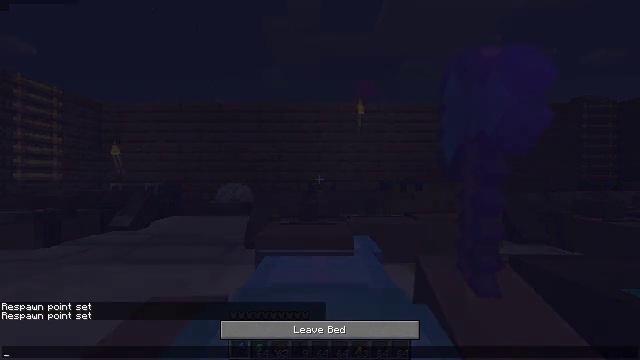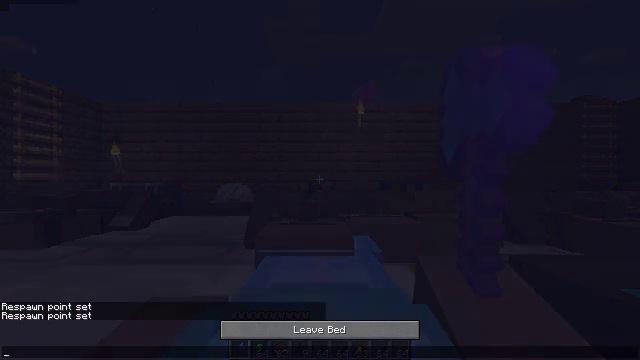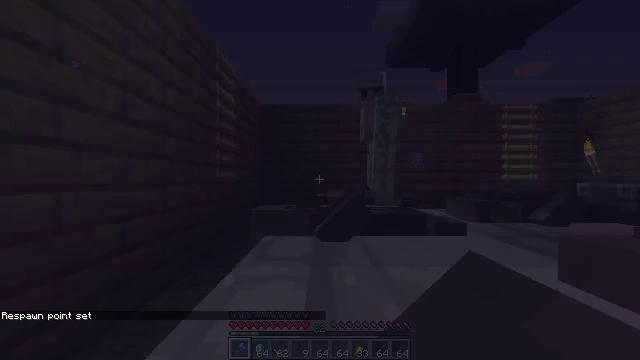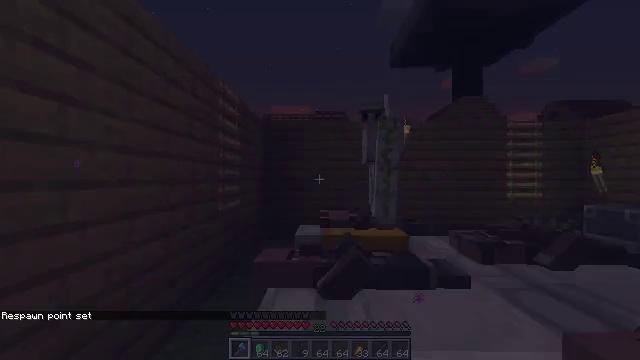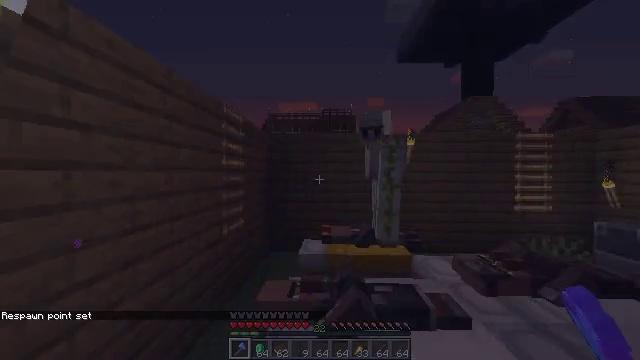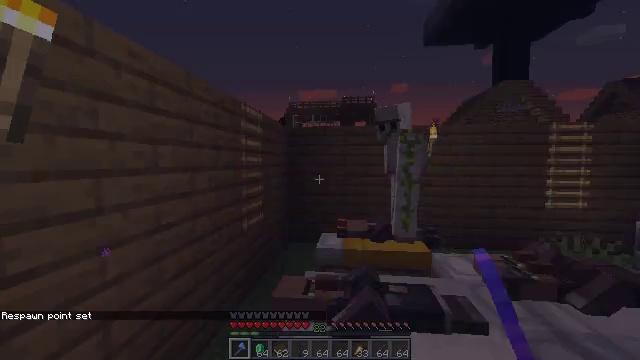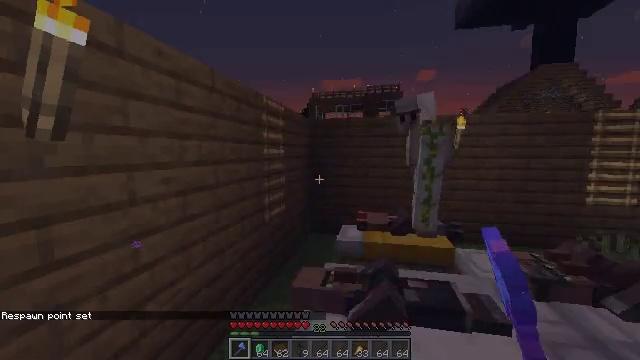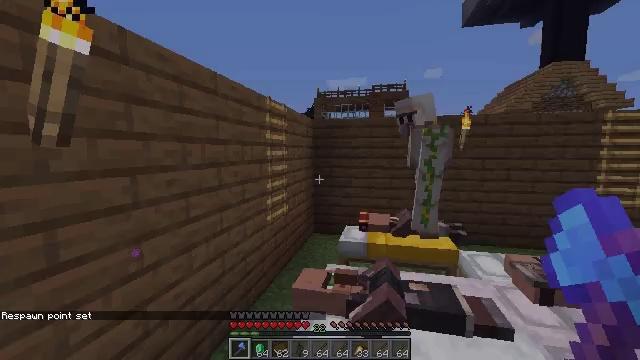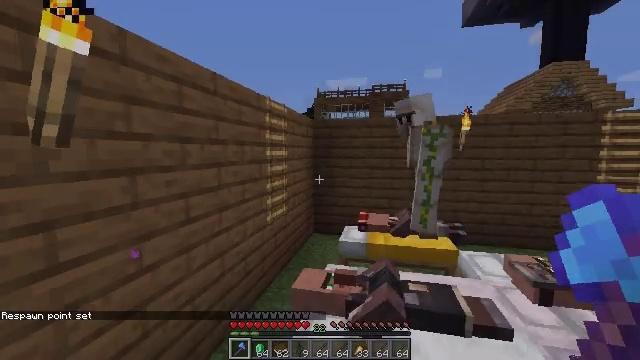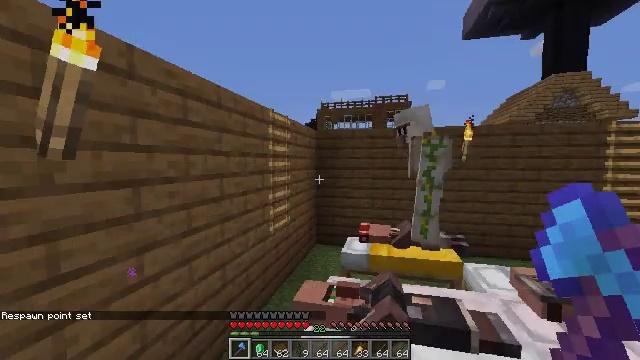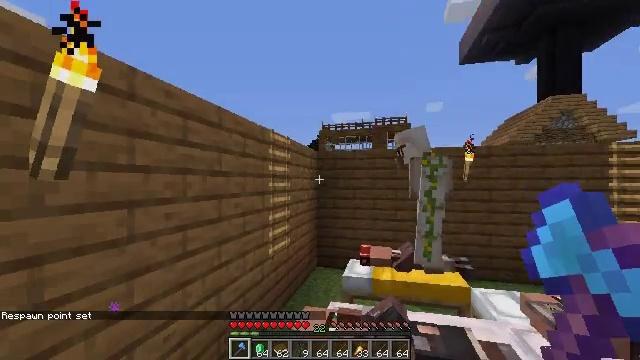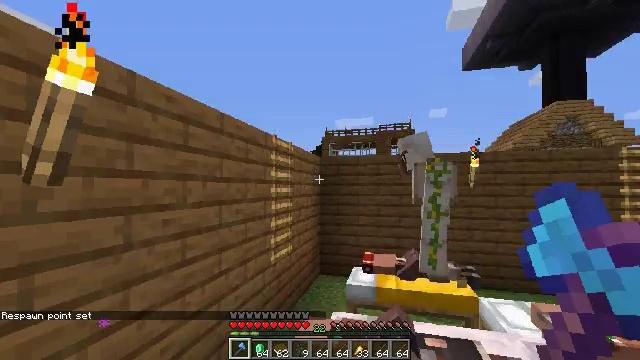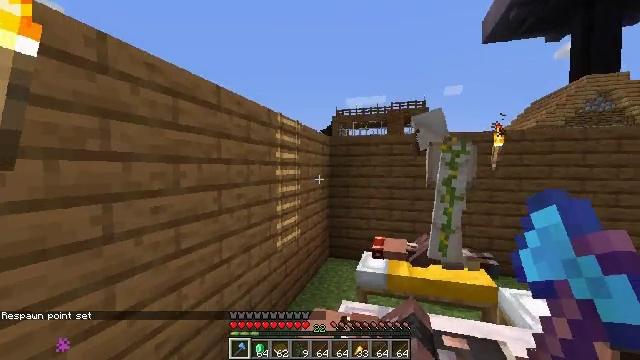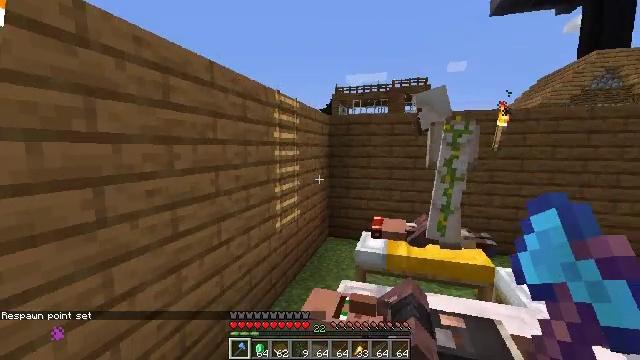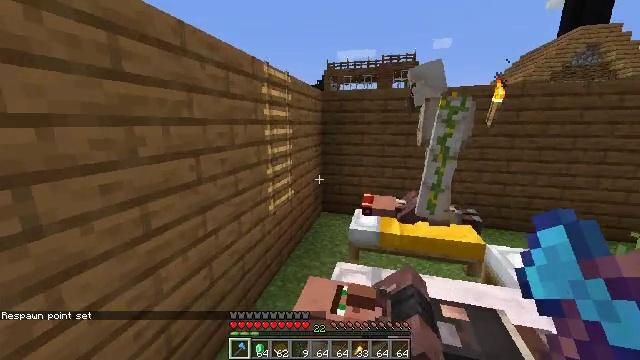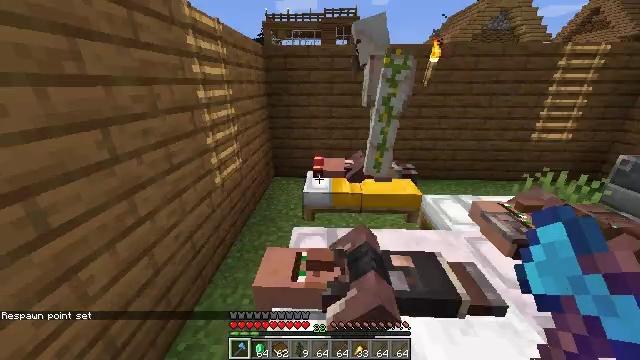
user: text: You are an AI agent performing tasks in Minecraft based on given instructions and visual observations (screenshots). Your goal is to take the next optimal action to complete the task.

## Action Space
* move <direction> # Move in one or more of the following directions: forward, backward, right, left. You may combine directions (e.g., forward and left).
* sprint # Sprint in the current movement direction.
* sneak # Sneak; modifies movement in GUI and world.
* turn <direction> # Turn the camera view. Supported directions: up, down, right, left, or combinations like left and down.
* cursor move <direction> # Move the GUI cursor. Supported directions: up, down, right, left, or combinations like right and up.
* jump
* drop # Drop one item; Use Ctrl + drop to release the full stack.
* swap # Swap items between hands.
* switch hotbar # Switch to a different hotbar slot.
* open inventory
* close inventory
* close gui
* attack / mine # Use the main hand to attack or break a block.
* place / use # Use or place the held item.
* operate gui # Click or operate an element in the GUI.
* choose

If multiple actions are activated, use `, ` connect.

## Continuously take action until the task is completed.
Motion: motion action
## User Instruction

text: Craft a enchanted book with a book and levels.
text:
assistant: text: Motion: no_op
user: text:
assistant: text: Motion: no_op
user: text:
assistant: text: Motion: no_op
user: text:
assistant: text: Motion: turn left
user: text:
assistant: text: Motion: turn left and down
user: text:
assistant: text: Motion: turn left and down
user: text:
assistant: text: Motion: turn left
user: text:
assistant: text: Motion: no_op
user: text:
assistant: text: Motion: turn up
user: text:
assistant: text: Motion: move forward, turn up
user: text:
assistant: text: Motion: move forward, turn up
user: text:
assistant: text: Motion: move forward, turn left and down
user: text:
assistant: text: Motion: move forward, sprint, turn down
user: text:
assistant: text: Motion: move forward, sprint, turn right and down
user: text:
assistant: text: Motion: move forward, sprint, turn right and down
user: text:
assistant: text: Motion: move forward, sprint, turn right and down
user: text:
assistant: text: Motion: move forward, sprint, turn right and up
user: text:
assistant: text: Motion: move forward, sprint, turn right and up
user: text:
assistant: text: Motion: move forward, sprint, turn right and up
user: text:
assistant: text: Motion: move forward, sprint
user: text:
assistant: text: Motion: move forward, sprint
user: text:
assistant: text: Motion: move forward, sprint
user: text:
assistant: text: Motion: move forward, sprint, turn right and up
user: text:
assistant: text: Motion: move forward, sprint, turn right and up
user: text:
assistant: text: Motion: move forward, sprint, turn right and up
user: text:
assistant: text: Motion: move forward, sprint
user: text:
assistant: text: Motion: move forward and move right, sprint
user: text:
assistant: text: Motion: move forward and move right, sprint
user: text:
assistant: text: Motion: move forward and move right, sprint
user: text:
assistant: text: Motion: move forward, sprint, turn left